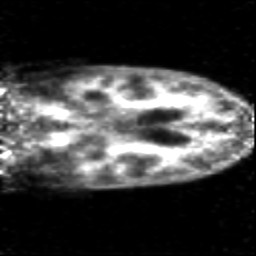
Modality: PET
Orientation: coronal
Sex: female
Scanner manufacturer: siemens